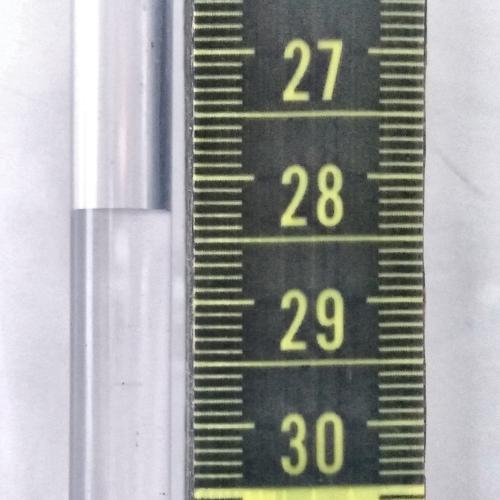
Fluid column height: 28.3 cm